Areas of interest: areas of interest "Church"
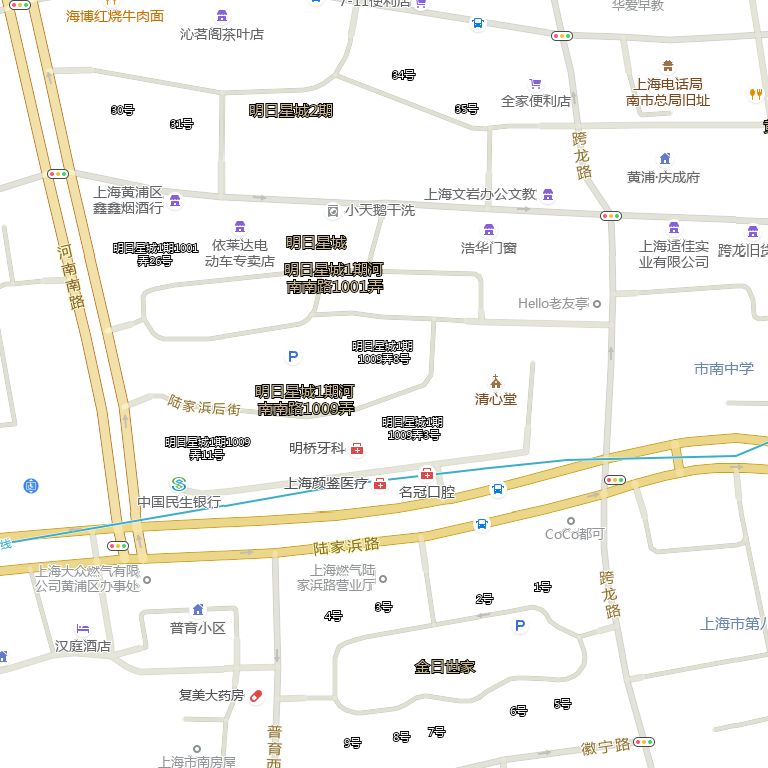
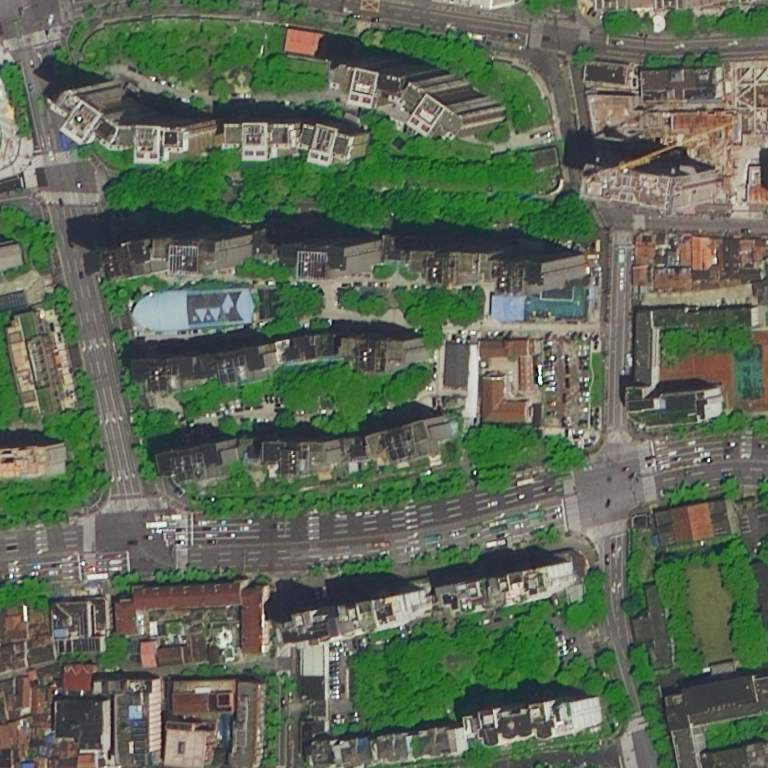